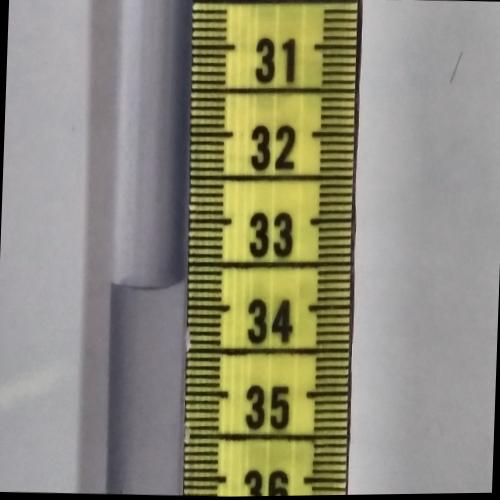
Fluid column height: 33.7 cm